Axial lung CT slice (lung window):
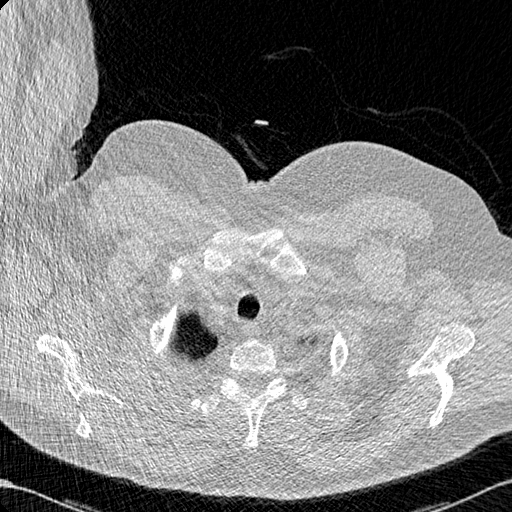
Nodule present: no